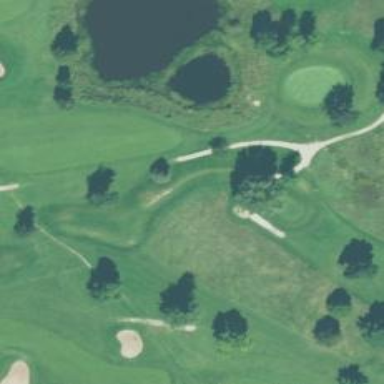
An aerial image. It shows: View of golf hole.